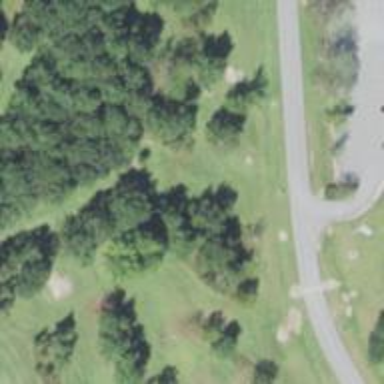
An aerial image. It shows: Disc golf basket.